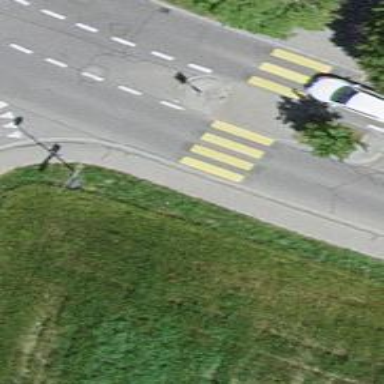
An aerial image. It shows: Zebra crossing on the road.